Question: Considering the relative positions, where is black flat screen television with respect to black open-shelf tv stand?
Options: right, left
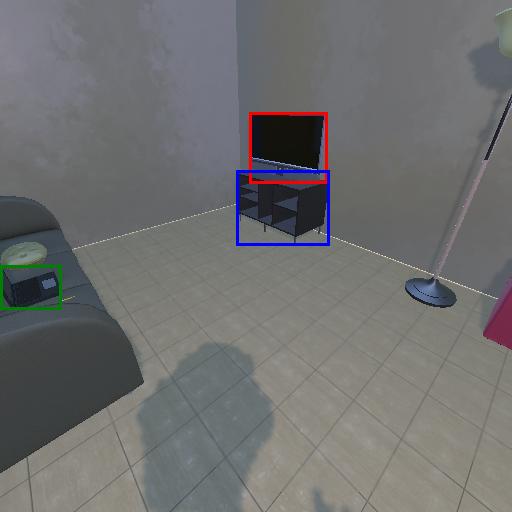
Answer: right